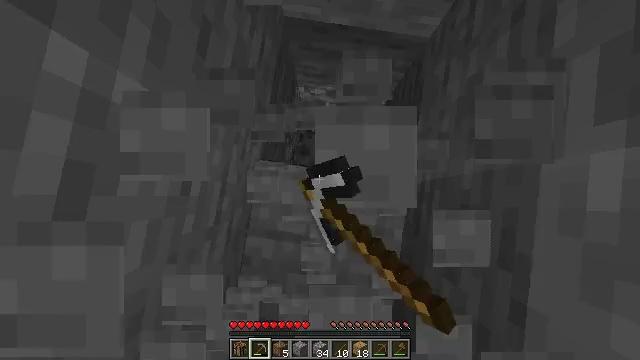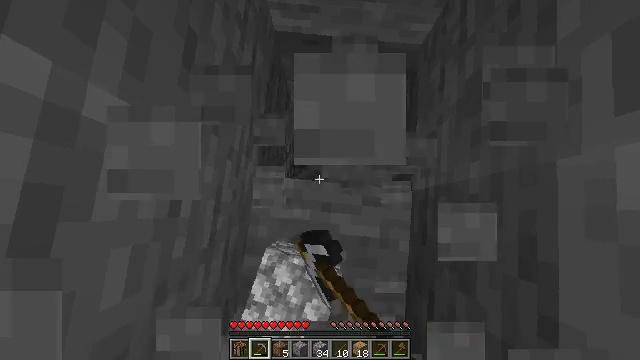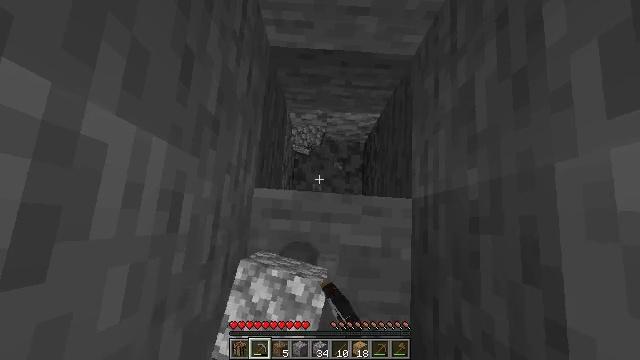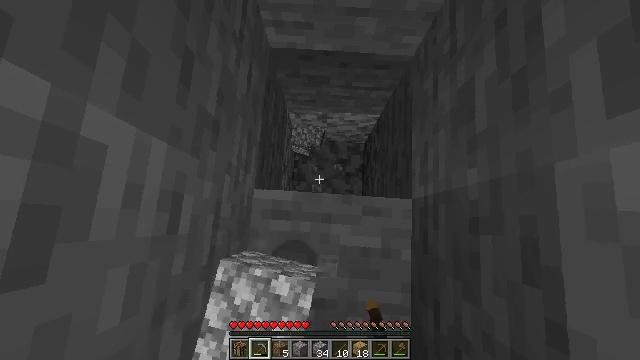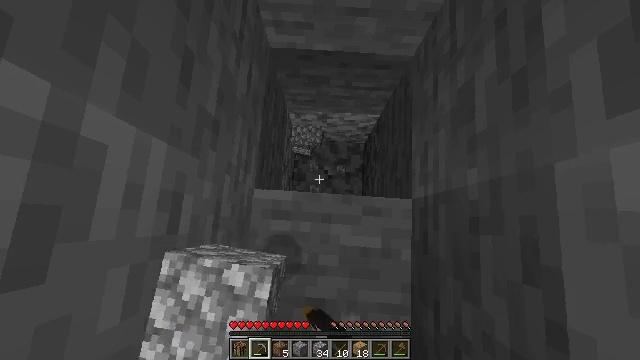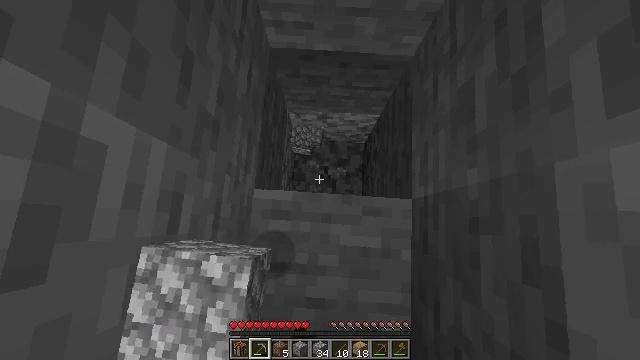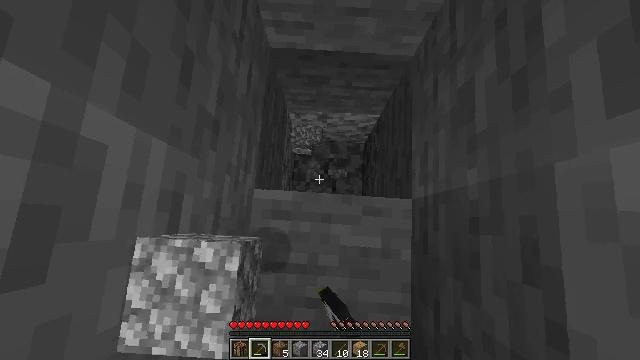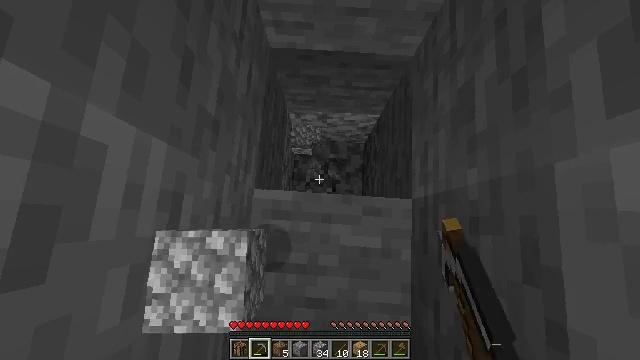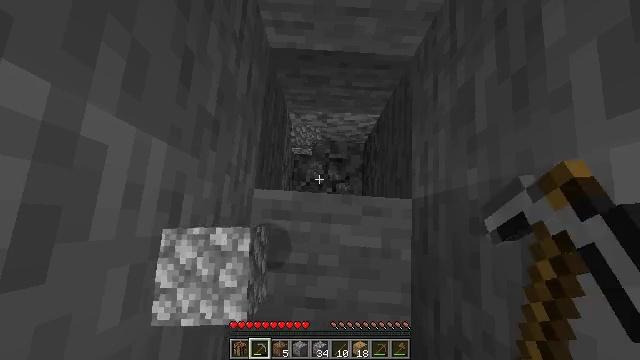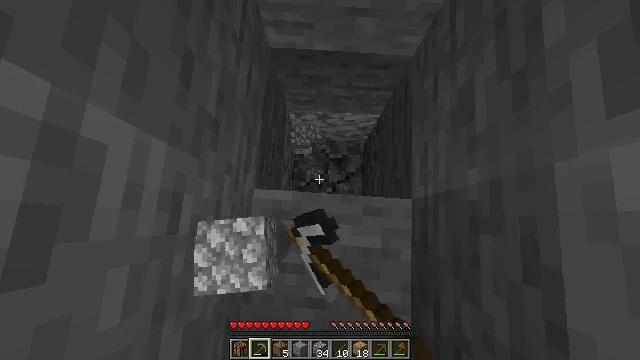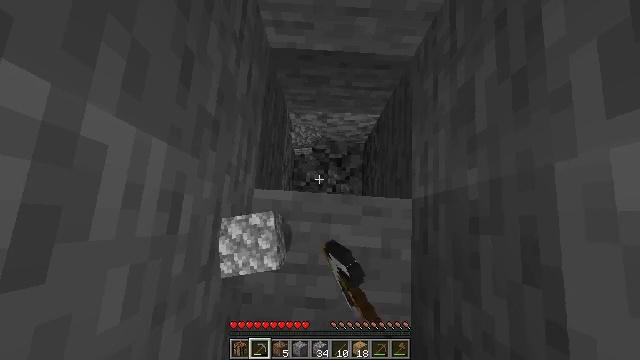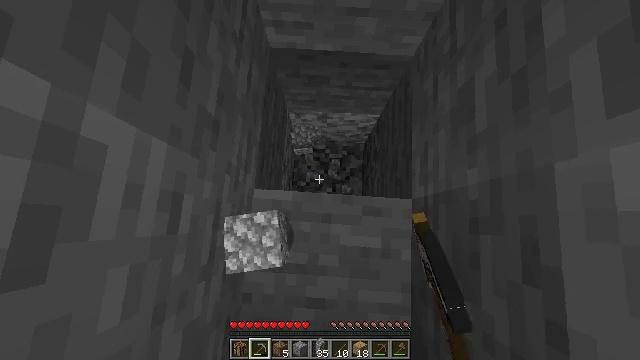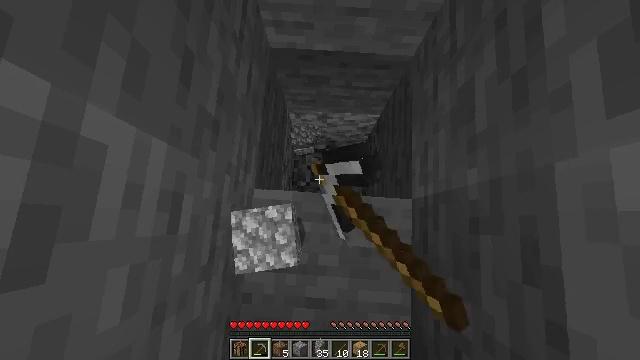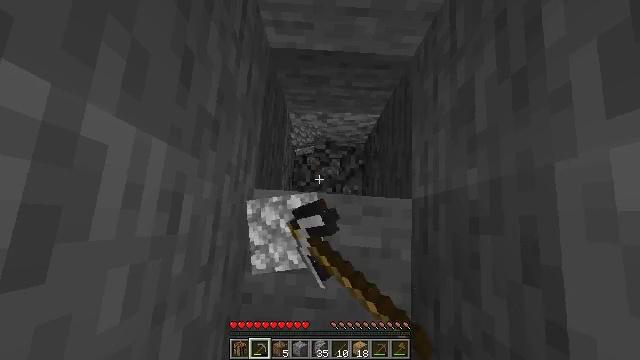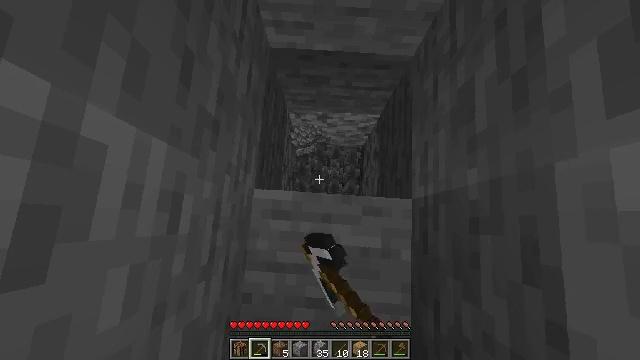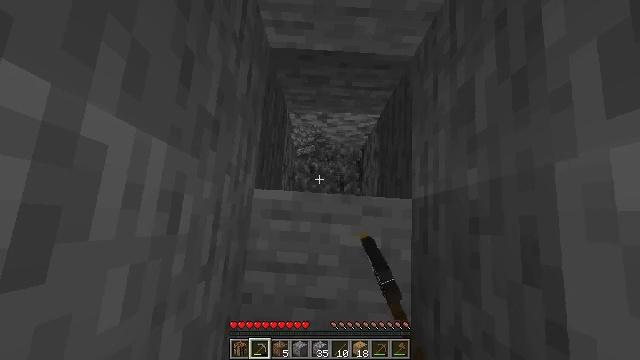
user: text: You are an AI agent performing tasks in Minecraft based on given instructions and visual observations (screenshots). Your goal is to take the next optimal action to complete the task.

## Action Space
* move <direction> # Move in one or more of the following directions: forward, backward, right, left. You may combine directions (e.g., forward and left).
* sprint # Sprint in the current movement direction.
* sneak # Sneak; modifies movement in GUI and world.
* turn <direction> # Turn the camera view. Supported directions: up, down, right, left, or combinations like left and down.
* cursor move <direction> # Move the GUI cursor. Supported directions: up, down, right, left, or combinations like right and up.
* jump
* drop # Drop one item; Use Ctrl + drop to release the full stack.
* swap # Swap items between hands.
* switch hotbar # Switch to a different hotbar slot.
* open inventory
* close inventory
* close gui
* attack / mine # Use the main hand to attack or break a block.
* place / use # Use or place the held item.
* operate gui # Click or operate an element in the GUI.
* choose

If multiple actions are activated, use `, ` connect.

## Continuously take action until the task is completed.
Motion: motion action
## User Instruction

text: Gather diorite by holding left button.
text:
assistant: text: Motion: turn right and up, attack / mine
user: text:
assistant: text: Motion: turn right and up, attack / mine
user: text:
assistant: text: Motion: attack / mine
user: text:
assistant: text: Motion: attack / mine
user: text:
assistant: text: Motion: attack / mine
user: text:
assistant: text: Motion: attack / mine
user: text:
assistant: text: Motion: attack / mine
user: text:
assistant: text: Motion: attack / mine
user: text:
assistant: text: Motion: attack / mine
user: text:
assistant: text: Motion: attack / mine
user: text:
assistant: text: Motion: attack / mine
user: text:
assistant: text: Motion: attack / mine
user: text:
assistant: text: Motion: attack / mine
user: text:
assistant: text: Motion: attack / mine
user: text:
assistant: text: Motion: attack / mine
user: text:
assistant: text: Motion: attack / mine
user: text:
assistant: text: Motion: attack / mine
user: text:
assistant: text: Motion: turn left and down, attack / mine
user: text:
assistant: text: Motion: turn left and down, attack / mine
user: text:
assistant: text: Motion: attack / mine